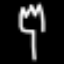
Label: fork